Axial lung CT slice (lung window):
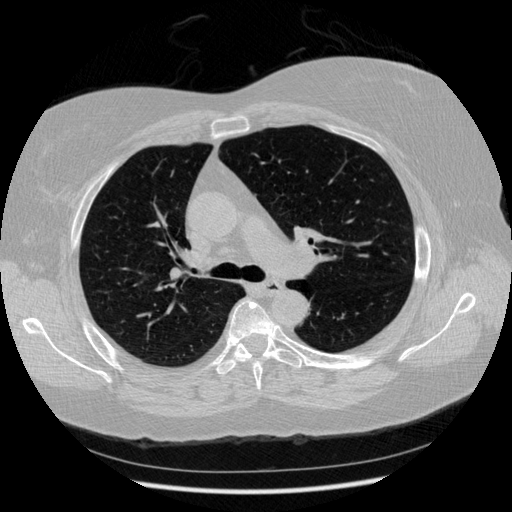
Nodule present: no